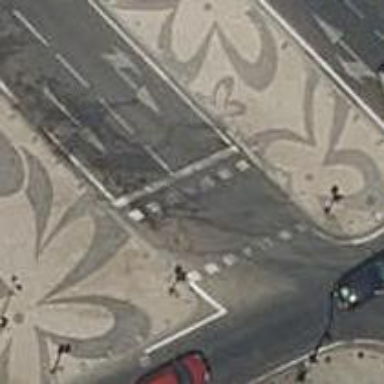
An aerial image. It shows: Road with traffic signals.